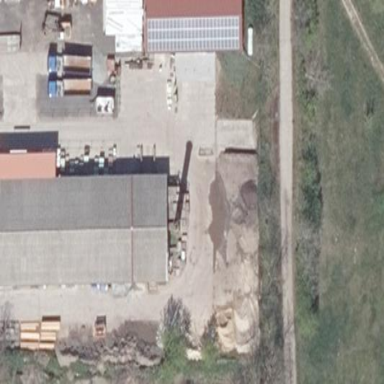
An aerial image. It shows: Part of building.